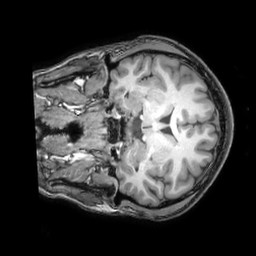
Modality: T1w
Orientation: coronal
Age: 19
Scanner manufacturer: philips
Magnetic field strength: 3 T
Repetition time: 0.007 s
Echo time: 0.003501 s